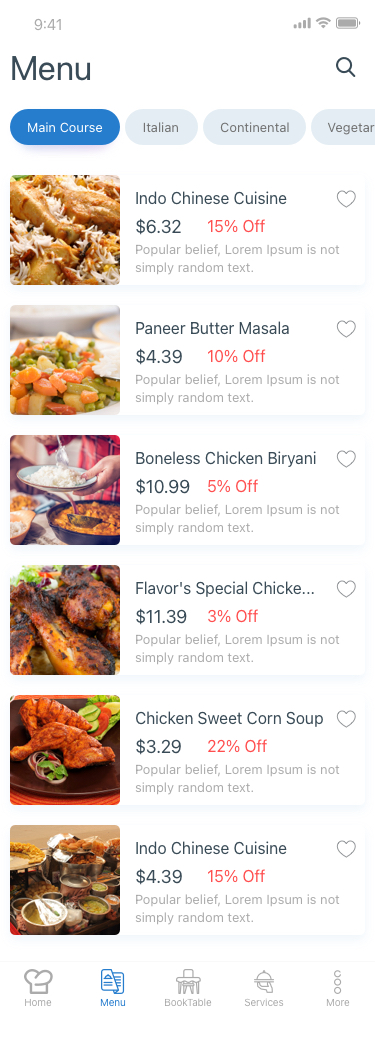
Text in this UI design:
Indo Chinese Cuisine
15% Off
$6.32
Popular belief, Lorem Ipsum is not
simply random text.
Paneer Butter Masala
10% Off
$4.39
Popular belief, Lorem Ipsum is not
simply random text.
Boneless Chicken Biryani
5% Off
$10.99
Popular belief, Lorem Ipsum is not
simply random text.
Flavor's Special Chicke...
3% Off
$11.39
Popular belief, Lorem Ipsum is not
simply random text.
Chicken Sweet Corn Soup
22% Off
$3.29
Popular belief, Lorem Ipsum is not
simply random text.
Indo Chinese Cuisine
15% Off
$4.39
Popular belief, Lorem Ipsum is not
simply random text.
Main Course
Italian
Continental
Vegetarian